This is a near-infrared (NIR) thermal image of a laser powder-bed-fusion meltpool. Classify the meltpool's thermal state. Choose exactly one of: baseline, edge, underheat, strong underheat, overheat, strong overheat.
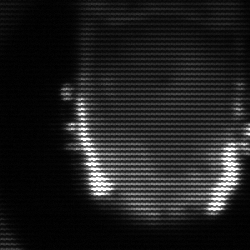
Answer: baseline